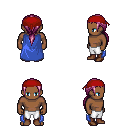
a pixel art fantasy rpg character, male body template, human, dark skin, blue cape, white pants, pink ponytail hairstyle, red bandana, brown shoes, four views (front, back, left, right), 2x2 character sprite sheet, small pixel art, hard edges, no anti-aliasing